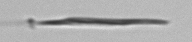
Label: fiber